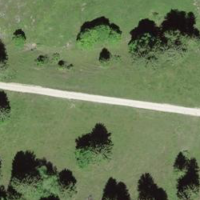
EUNIS habitat code: 41
Species observed at this site:
Primula veris